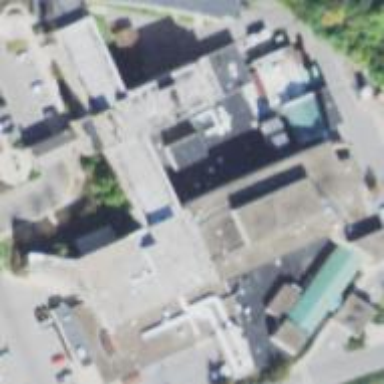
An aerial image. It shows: Hospital building.